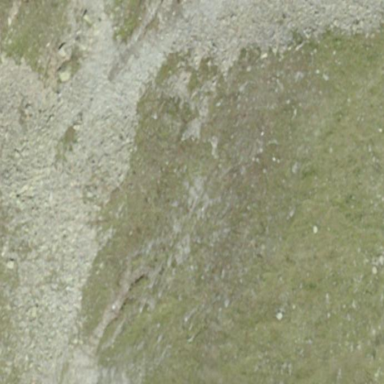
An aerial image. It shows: Natural scree.